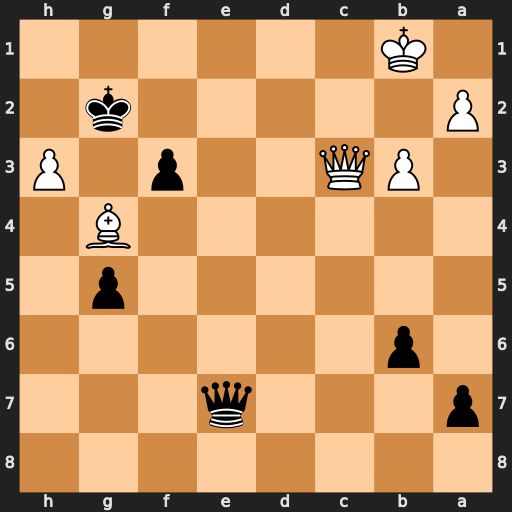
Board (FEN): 8/p3q3/1p6/6p1/6B1/1PQ2p1P/P5k1/1K6
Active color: b
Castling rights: -
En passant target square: -
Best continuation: Qe4+ Kb2 f2